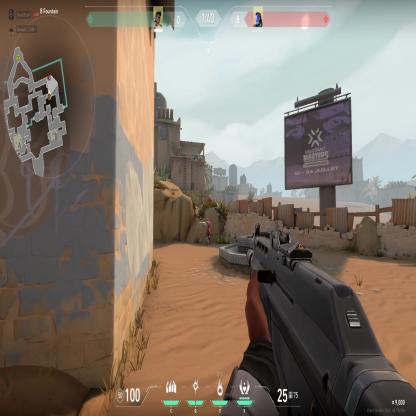
Label: enemy